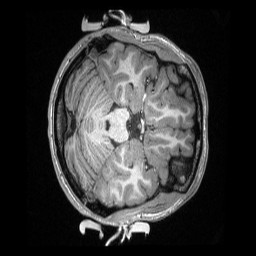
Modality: T1w
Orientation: axial
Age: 21
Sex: female
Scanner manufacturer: siemens
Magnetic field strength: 3 T
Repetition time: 2.3 s
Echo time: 0.00308 s